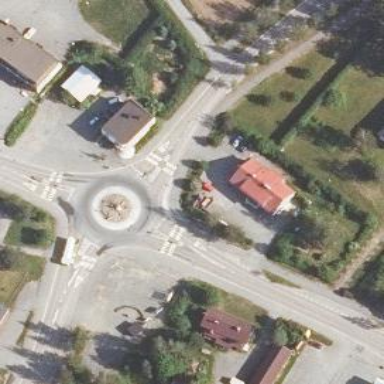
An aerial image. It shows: Asphalt road that is secondary route leading to roundabout.